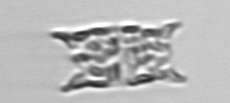
Label: Eucampia